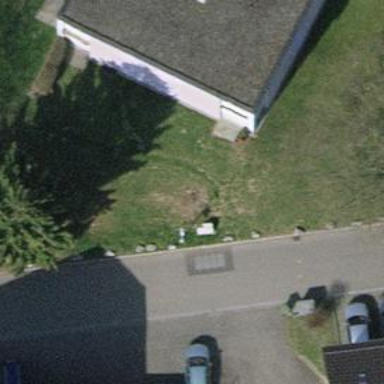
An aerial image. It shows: Street cabinet.